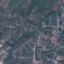
Land use / land cover class: Residential